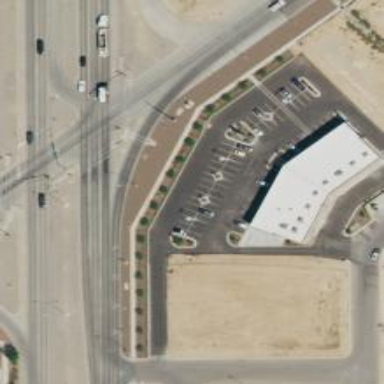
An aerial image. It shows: Trunk link highway with frontage road.